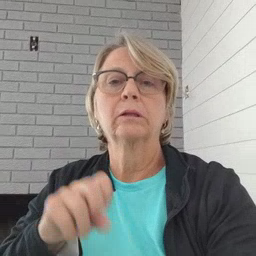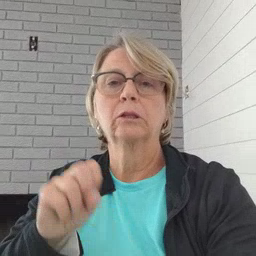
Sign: apple